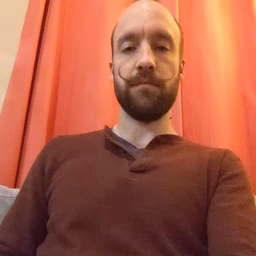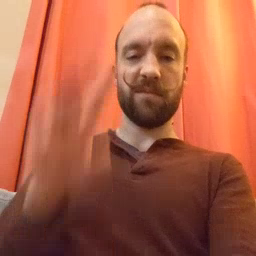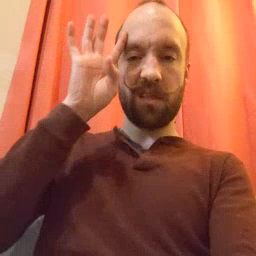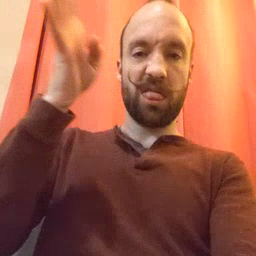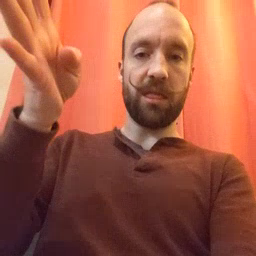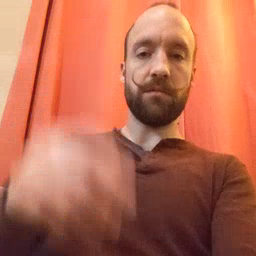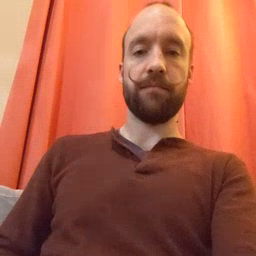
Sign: pretend